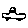
Label: car